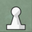
Piece: wP